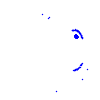
Particle: pion